Question: I want to use web sockets on my PHP website hosted on Microsoft Azure.
For this I need to use the websockets extension php_sockets.dll.
I added the php_sockets.dll to my wwwroot/bin folder. I edited the app settings as followed:

But I get the following error in de log:
Unable to load dynamic library 'C:\DWASFiles\Sites\mywebsite\VirtualDirectory0\site\wwwrootin\php_sockets.dll' - The specified module could not be found.
Is Azure blocking it?
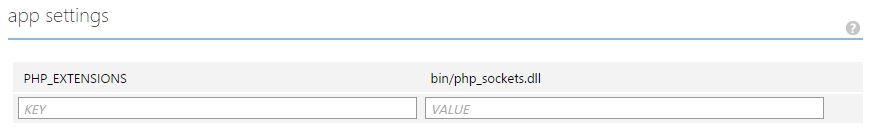
Answer: It worked for me! Here are some things to keep in mind:
1. Make sure you are downloading the php_sockets.dll from the PHP for Windows site
2. Make sure you download the proper version (for example, I'm running PHP 5.4 on my Azure Website, so I downloaded the PHP 5.4.40 ZIP file form the page listed above).
3. Make sure you download the VC9 x86 Non Thread Safe package.
4. As you mentioned in your question, create a folder titled bin in the wwwroot folder and place the DLL in this folder.
5. Follow the steps in the Azure documentation: Configure PHP in web apps)